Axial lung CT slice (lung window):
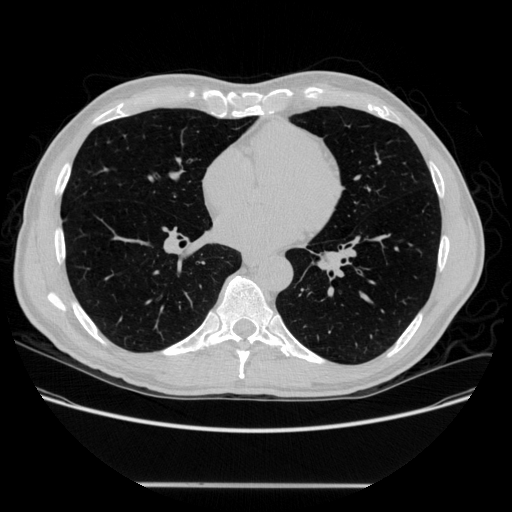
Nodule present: no